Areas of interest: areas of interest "Memorial Hall"
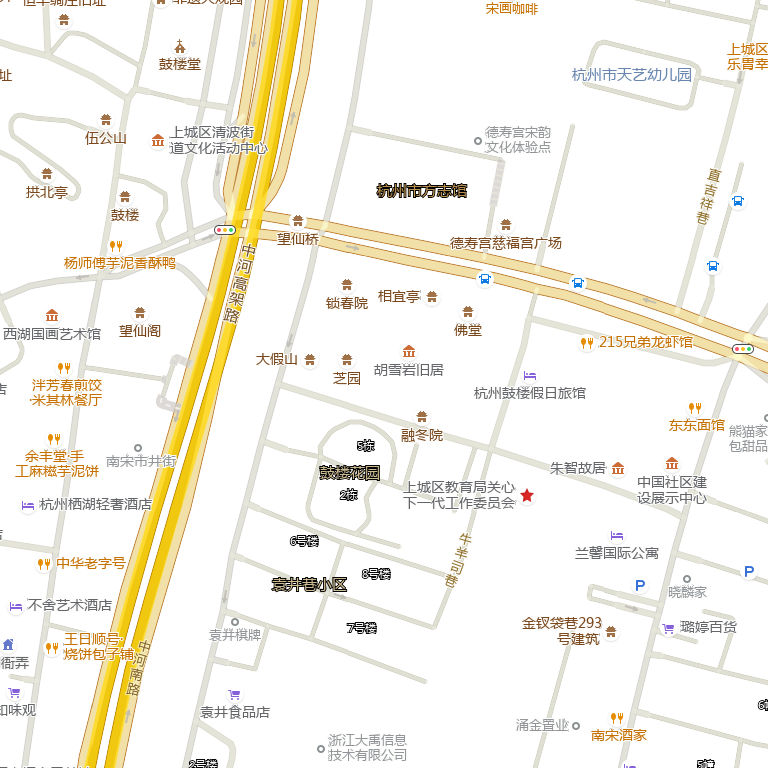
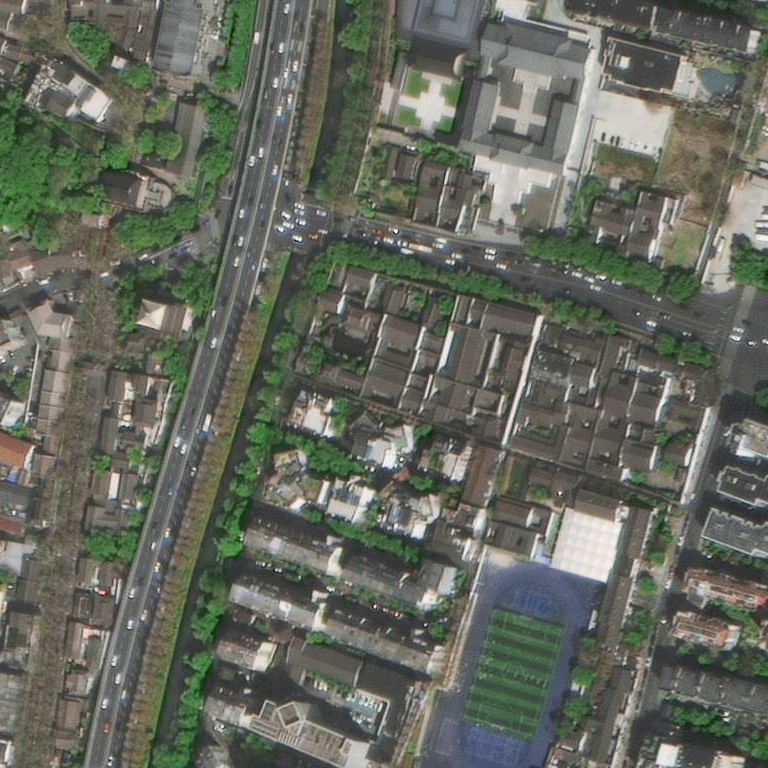